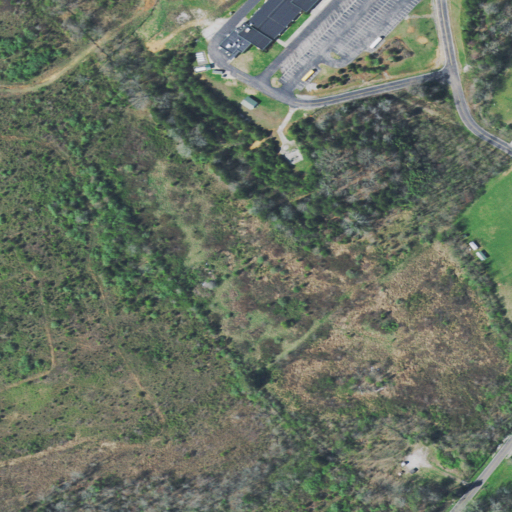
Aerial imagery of valley in Tennessee named Turkey Hollow containing pasture, shrub, deciduous forest, open development, medium intensity development, low intensity development, grassland, and high intensity development